九年级 · 画法几何学
(本题8分)(2022$cdot$浙江温州$cdot$中考真题）如图,在$2times6$的方格纸中,已知格点$P$,请按要求画格点图形（顶点均在格点上）.(1)在图1中画一个锐角三角形,使$P$为其中一边的中点,再画出该三角形向右平移2个单位后的图形.(2)在图2中画一个以$P$为一个顶点的钝角三角形,使三边长都不相等,再画出该三角形绕点$P$旋转$180^{circ}$后的图形.
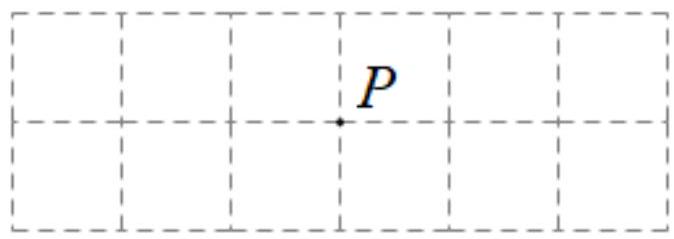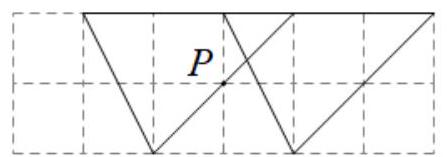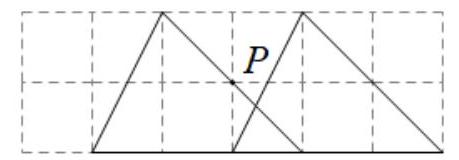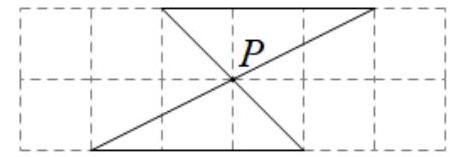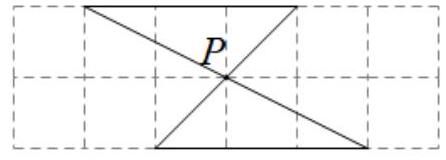
答案: (1)见解析(2)见解析
解析: 【分析】（1）根据题意画出合适的图形即可,注意本题答案不唯一,主要作出的图形符合题意即可；（2）根据题意画出合适的图形即可,注意本题答案不唯一，主要作出的图形符合题意即可.(1)画法不唯一，如图1或图2等.图1图2(2)画法不唯一，如图3或图4等.图3图4本题考查作图—旋转变换、作图—平移变换，解答本题的关键是明确题意，画出相应的图形,注意不要忘记画出平移后或旋转后的图形.